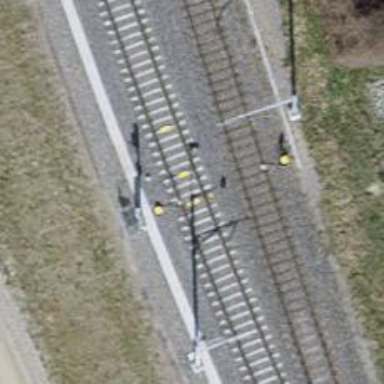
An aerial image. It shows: Railway signal.